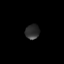
Tissue: lung
Cell type: Epithelial cells
Senescence score: 0.2145
Nuclear area (px): 205
Mean DAPI intensity: 47.317